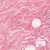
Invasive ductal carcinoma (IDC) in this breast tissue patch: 0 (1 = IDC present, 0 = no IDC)